Field crop: maize
Growth stage: 2
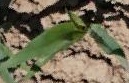
Species: maize